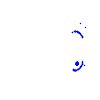
Particle: proton